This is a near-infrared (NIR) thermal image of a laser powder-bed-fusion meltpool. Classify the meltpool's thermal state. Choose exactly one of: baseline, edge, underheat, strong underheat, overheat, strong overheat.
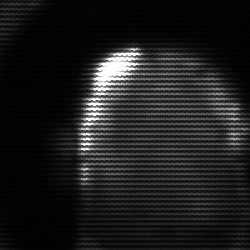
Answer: baseline